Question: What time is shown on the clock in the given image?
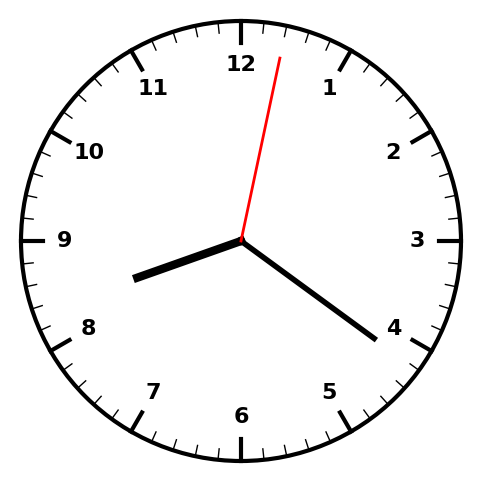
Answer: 08:21:02